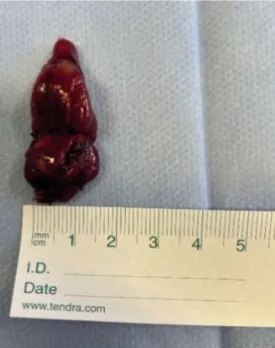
Excised double parathyroid adenoma, which has got two fragments. And 15 mm wide.
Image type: medical_photograph (other_medical_photograph)